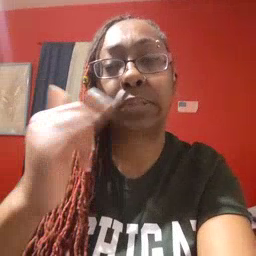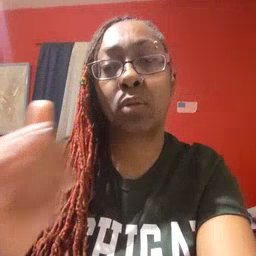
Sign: yellow